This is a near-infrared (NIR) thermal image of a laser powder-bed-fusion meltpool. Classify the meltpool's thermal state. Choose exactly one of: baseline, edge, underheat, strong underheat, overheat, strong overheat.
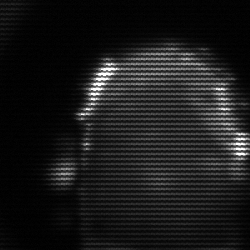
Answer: baseline